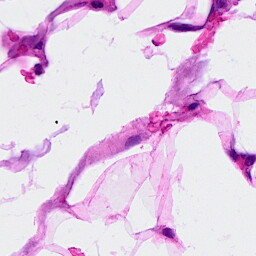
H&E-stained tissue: Breast